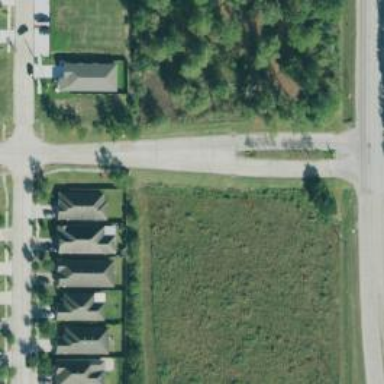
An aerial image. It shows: Residential road.